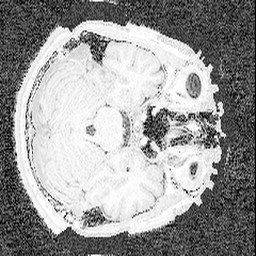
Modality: UNIT1
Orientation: axial
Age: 40
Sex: male
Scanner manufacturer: siemens
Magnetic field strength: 3 T
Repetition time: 5 s
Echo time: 0.00298 s